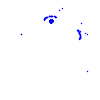
Particle: electron